Question: I am trying to find cube root of the volume and it does not work well. I think there is a problem with the floating point but do not know how to fix it. As you can see cube root should be 3 not 37
'''
#include <stdio.h>
int main() {
int width;
int length;
int height;
int volume;
double volumes;
printf("write width ");
scanf("%d", &width);
printf("write length ");
scanf("%d", &length);
printf("write height ");
scanf("%d", &height);
volume = width * length * height;
printf("volume is %d
", volume);
volumes = (double)pow((double)volume,1.0/ 3.0);
printf("cube root is %f
", volumes);
return 0;
}
'''

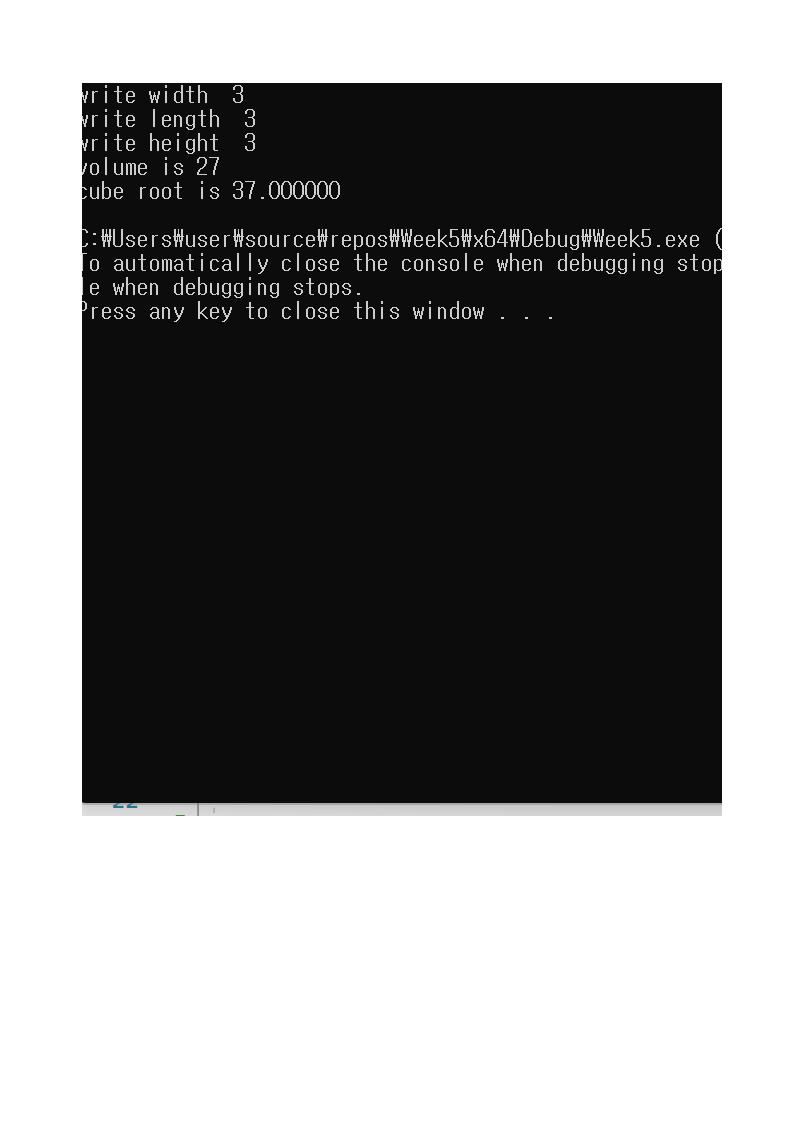
Answer: you can use cbrt() function in math.h file
'''
#include<math.h>
//cbrt(x) to get cube root of x :)
printf("cube root is %f
",cbrt(x));
'''